Question: I just noticed that some android apps have a list view with a text and a arrow like the one from the expandable list view arrow indicator. I tried to search the api demos and the web to learn how can I fetch this icon.
The idea is then use this arrow to a list view and make the list view row act like a spinner.
The following image from ADW Launcher settings can give an idea of what I want

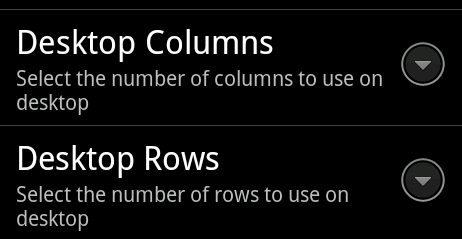
Answer: Just found out that you achieve that functionality using Android Preferences for more info follow this <URL>